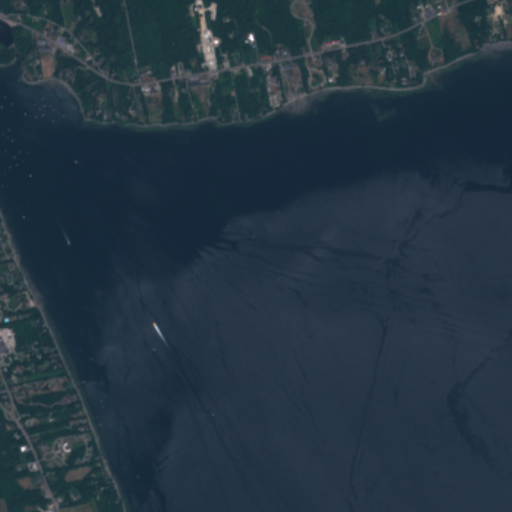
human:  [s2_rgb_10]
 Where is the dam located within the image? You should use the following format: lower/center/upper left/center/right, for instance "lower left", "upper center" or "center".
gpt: The dam is located in the upper left of the image.
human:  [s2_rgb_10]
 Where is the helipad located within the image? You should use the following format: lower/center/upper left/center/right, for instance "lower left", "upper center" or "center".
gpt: The helipad is located in the center left of the image.
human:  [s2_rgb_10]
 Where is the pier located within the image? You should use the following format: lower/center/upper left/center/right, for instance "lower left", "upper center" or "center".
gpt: The pier is located in the lower left of the image.
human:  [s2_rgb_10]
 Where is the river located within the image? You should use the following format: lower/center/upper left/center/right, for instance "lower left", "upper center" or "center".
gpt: The river is located in the upper left of the image.
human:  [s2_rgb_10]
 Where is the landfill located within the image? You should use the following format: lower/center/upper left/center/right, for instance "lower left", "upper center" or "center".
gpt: There is no landfill in the image.